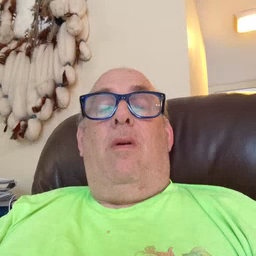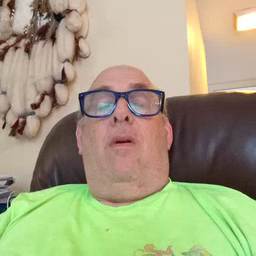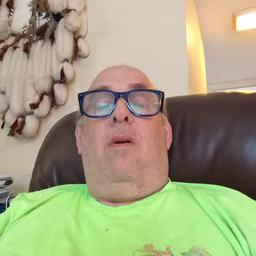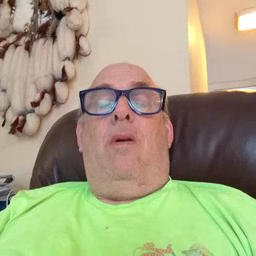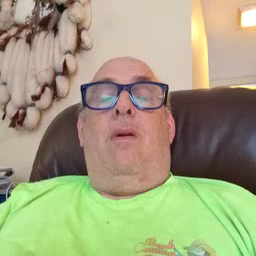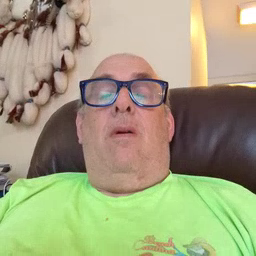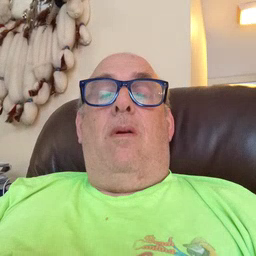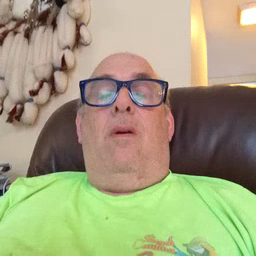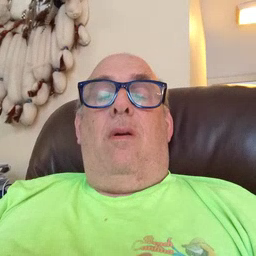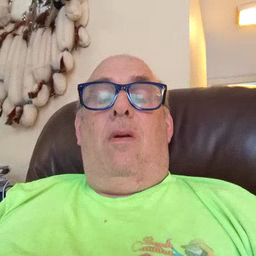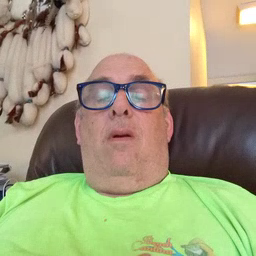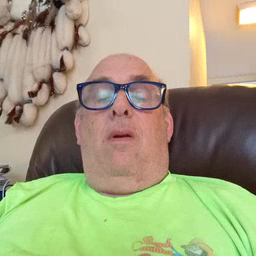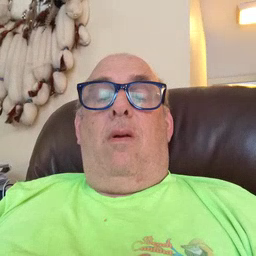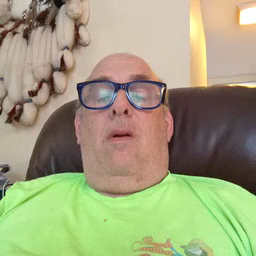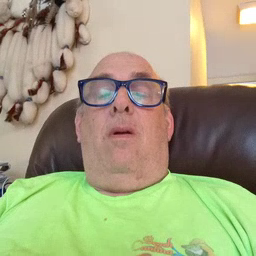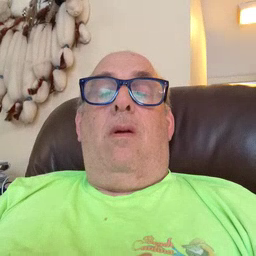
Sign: closet